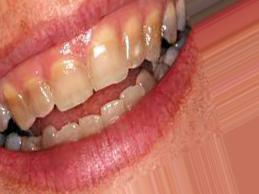
Condition: Tooth Discoloration